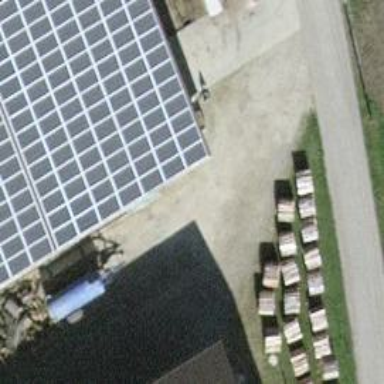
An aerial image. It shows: Solar-powered generator using photovoltaic technology. This small installation generates electricity through solar photovoltaic panels.